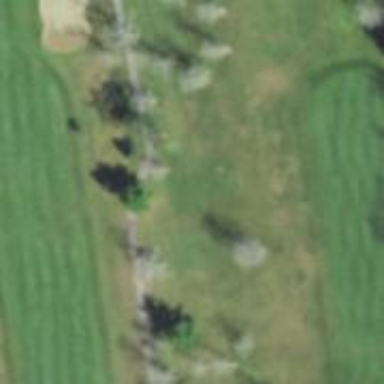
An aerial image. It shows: Path for both road and golf.